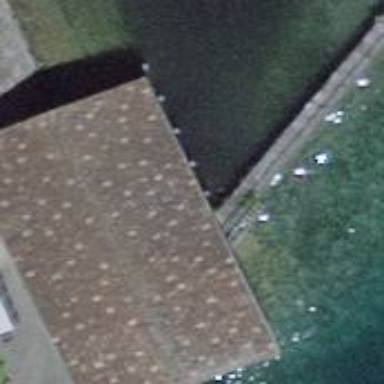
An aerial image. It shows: Man-made pier.